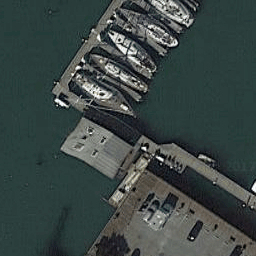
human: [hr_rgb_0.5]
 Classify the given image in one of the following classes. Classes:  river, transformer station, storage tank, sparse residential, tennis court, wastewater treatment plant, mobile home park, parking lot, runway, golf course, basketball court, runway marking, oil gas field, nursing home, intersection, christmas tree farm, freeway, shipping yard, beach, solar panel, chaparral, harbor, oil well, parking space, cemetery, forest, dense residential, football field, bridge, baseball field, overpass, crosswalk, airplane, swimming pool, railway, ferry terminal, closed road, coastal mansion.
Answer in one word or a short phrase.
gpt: harbor